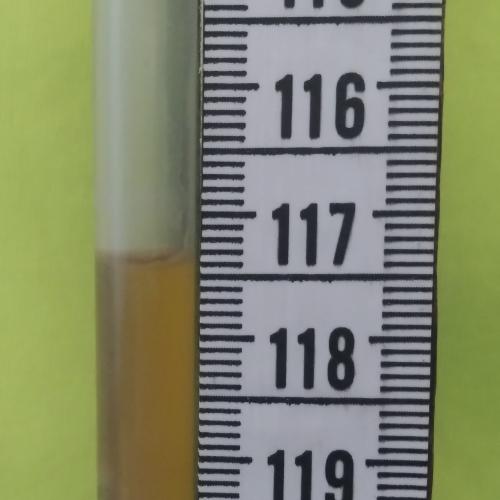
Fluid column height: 117.3 cm